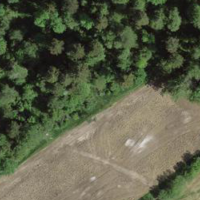
EUNIS habitat code: 44
Species observed at this site:
Heracleum sphondylium